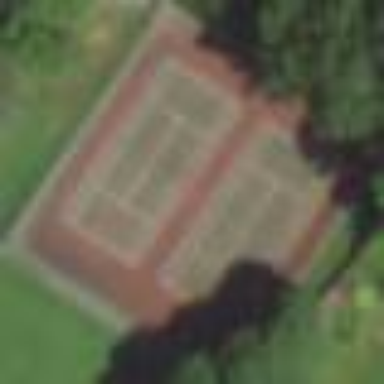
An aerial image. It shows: Tennis court on pitch designated for leisure land.